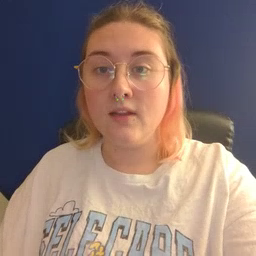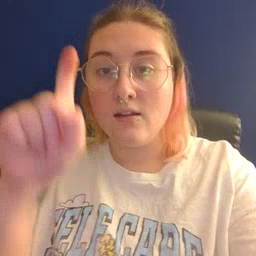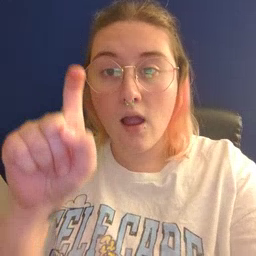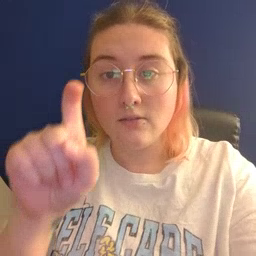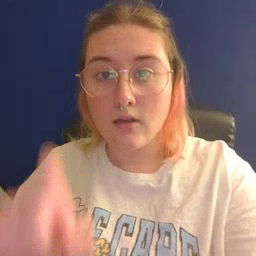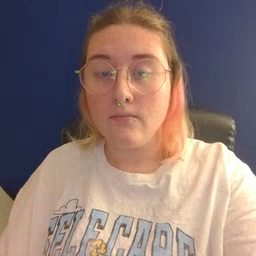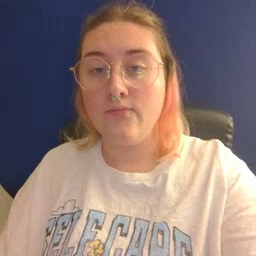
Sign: closet